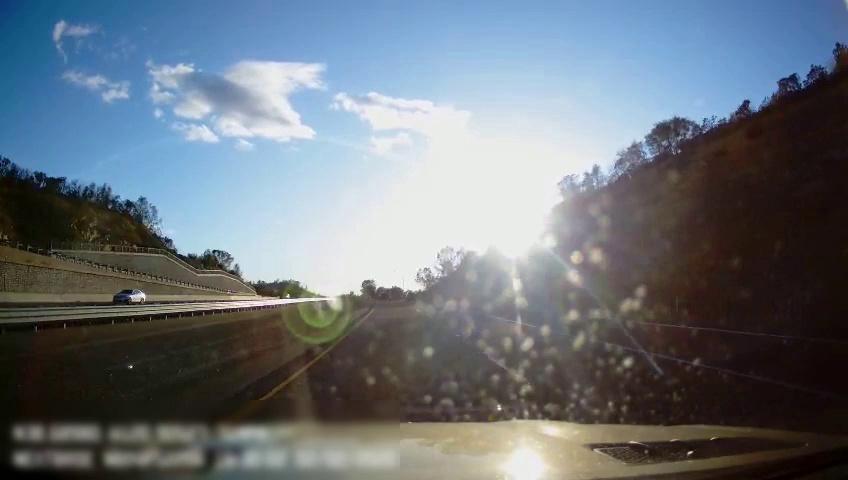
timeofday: Day
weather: Sunny
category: Drivable Space
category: Drivable Space
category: Vehicles | Car
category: Vehicles | Truck
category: Vehicles | Car
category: Lanes | Current Lane
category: Lanes | Current Lane
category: Lanes | Alternate Lane
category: Lanes | Alternate Lane